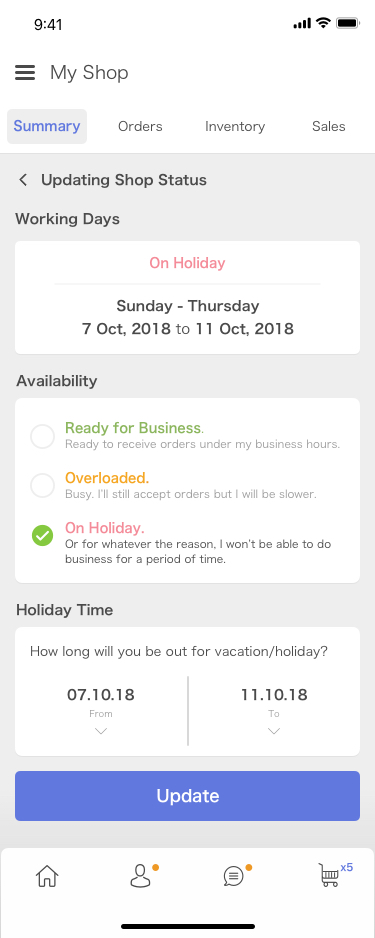
Text in this UI design:
Working Days
On Holiday
Sunday - Thursday
7 Oct, 2018 to 11 Oct, 2018
Availability
Ready for Business.
Ready to receive orders under my business hours.
Overloaded.
Busy. I’ll still accept orders but I will be slower.
On Holiday.
Or for whatever the reason, I won’t be able to do
business for a period of time.
07.10.18
From
11.10.18
To
Holiday Time
How long will you be out for vacation/holiday?
Updating Shop Status
Inventory
Orders
Sales
Summary
My Shop